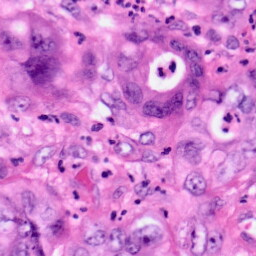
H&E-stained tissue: Pancreatic